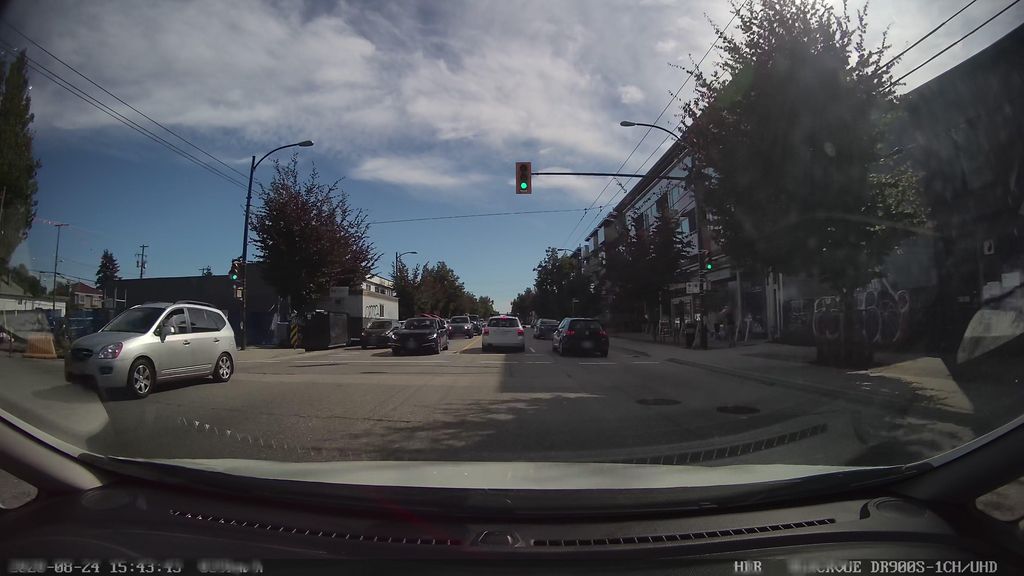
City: vancouver